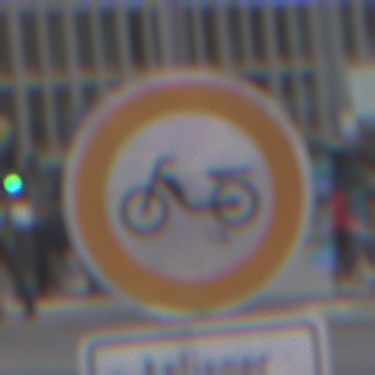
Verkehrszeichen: VerbotMofas
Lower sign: PersonengruppenFrei2
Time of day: MorningAfternoon
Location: Outdoor (Urban)
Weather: Overcast
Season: NotSpecified
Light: Natural